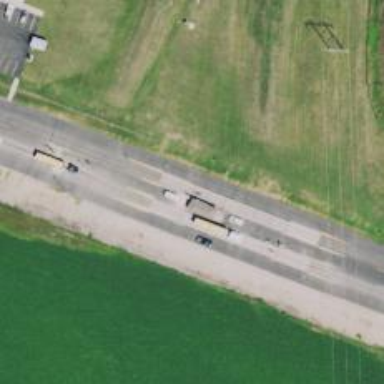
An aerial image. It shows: Service road with asphalt surface leading to weighbridge facility.